Current action and preconditions to check: path_clear

Your task: For each precondition in the list above, predict whether it will hold at this action.

Consider the current scene as observed from the mobile robot's camera, and analyze the predicted future states of all dynamic agents (e.g., people, animals, vehicles, or any moving entities) within the NEXT SECOND.

IMPORTANT: Only answer "very likely" if you are absolutely certain—based on strong, clear evidence—that a dynamic agent will violate the precondition in the predicted future state. Do NOT answer "very likely" for unlikely, ambiguous, or low-probability risks.

Ask yourself for each precondition: Is there a high probability, with clear and convincing evidence, that the predicted future states of any dynamic agent will interfere with the predicted future state of the currently executing action within the NEXT SECOND, causing that precondition to fail?

Assess the risk level based on these predictions. Use "likely" or "very likely" if motions create a clear risk of interference.

Use "neutral" or "improbable" if agents are nearby but their predicted paths are clearly diverging or non-conflicting.

Failure Risk Categories: "very improbable", "improbable", "neutral", "likely", "very likely"

Answer Format: Output ONLY the probability_of_failure value from these categories: "very improbable", "improbable", "neutral", "likely", "very likely"

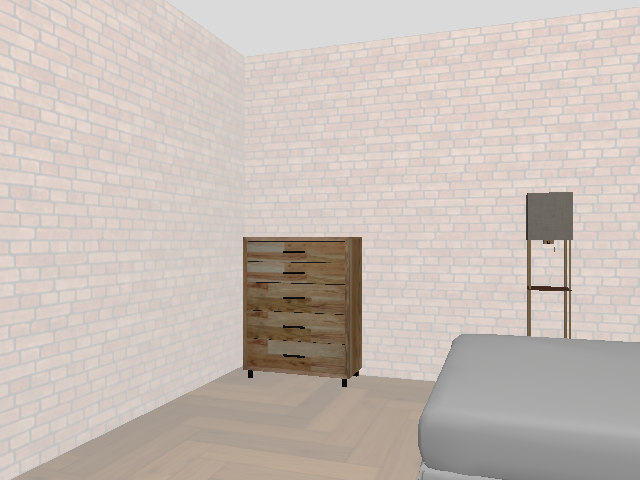

Answer: very improbable